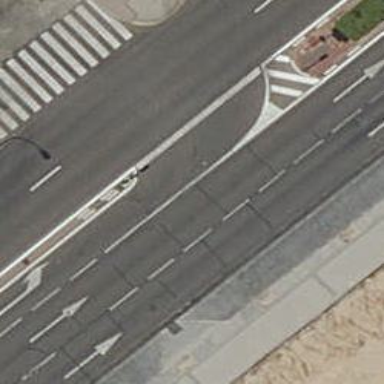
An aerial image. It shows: Secondary road with asphalt surface.